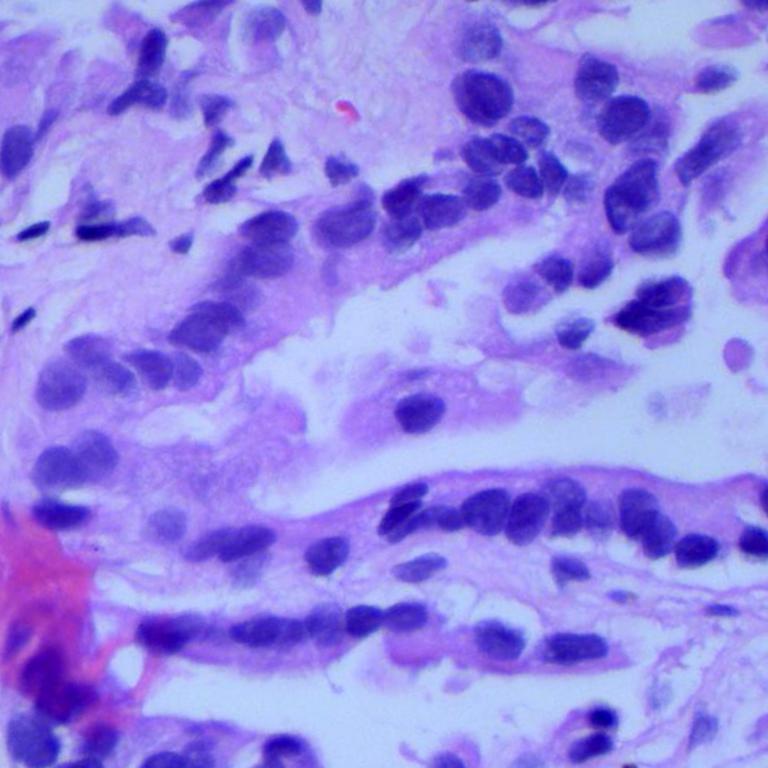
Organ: lung
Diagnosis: adenocarcinomas